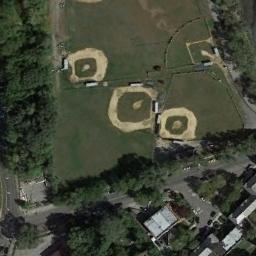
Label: baseball_diamond